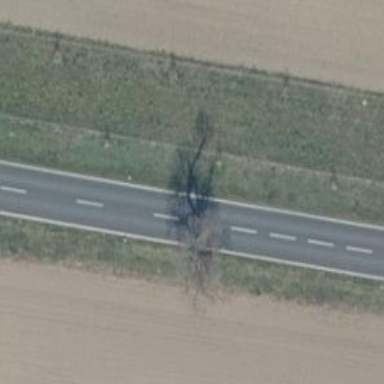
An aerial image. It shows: Deciduous tree with broadleaved leaves.